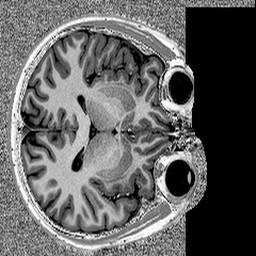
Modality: MP2RAGE
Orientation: axial
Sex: male